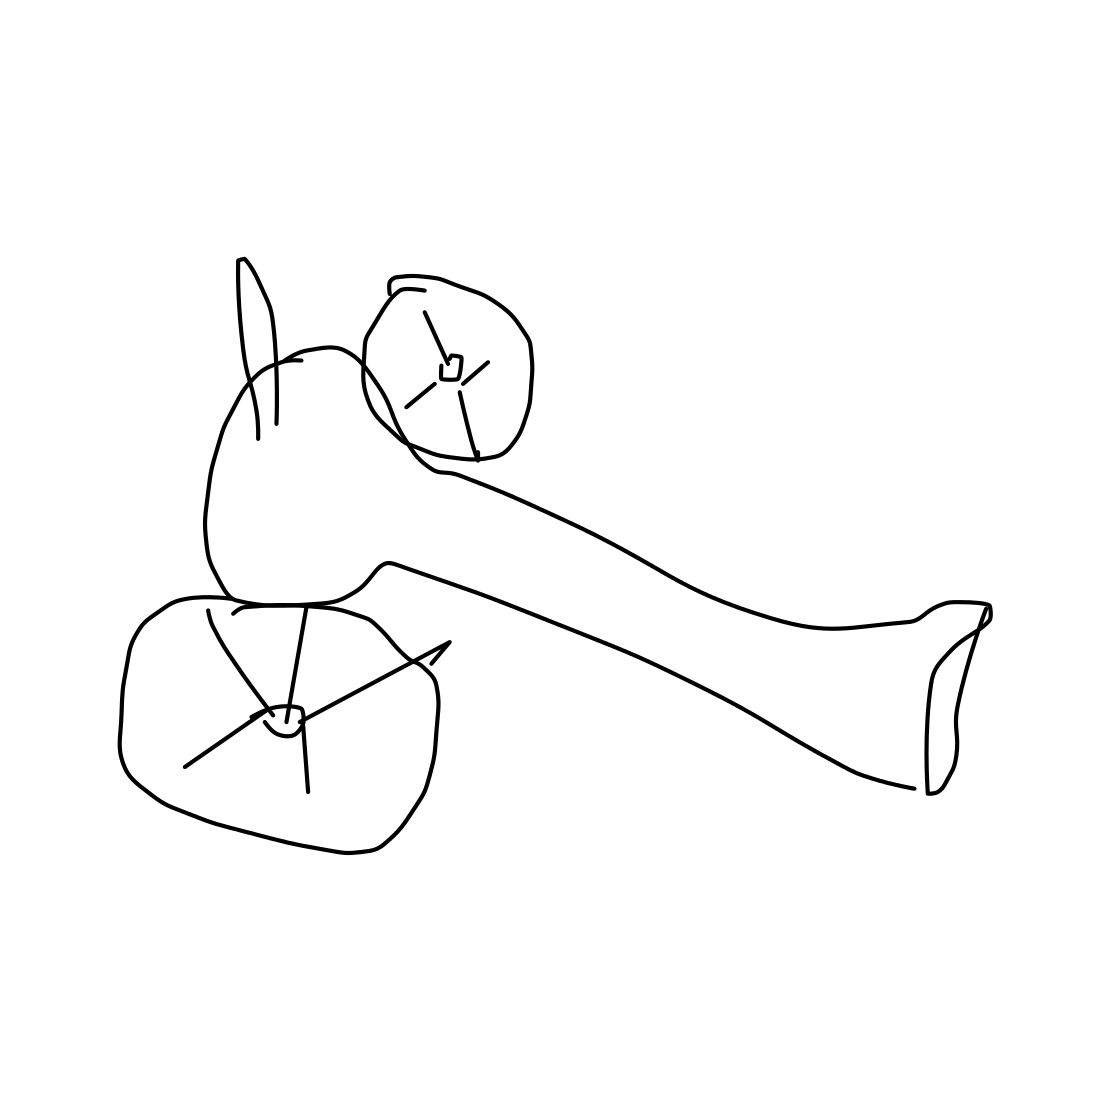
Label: cannon